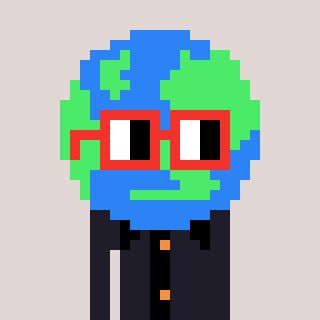
a pixel art character with square red glasses, a earth-shaped head and a grayscale-colored body on a warm background